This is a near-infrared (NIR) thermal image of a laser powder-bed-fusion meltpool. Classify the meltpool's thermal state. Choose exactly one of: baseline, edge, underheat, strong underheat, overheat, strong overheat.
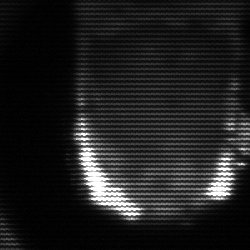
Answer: baseline